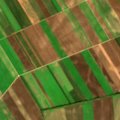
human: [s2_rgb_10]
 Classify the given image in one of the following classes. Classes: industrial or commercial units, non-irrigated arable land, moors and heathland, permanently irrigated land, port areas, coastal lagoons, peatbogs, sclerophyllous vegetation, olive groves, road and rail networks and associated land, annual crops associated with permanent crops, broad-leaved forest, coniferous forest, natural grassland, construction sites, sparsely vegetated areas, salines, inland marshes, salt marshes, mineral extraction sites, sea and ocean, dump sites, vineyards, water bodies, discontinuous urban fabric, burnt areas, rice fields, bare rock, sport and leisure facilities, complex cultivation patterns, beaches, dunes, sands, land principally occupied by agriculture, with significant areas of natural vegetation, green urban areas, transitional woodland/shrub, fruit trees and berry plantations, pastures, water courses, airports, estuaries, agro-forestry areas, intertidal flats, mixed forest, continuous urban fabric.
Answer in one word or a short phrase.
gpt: non-irrigated arable land